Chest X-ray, AP view. Patient: 3 years old, sex F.
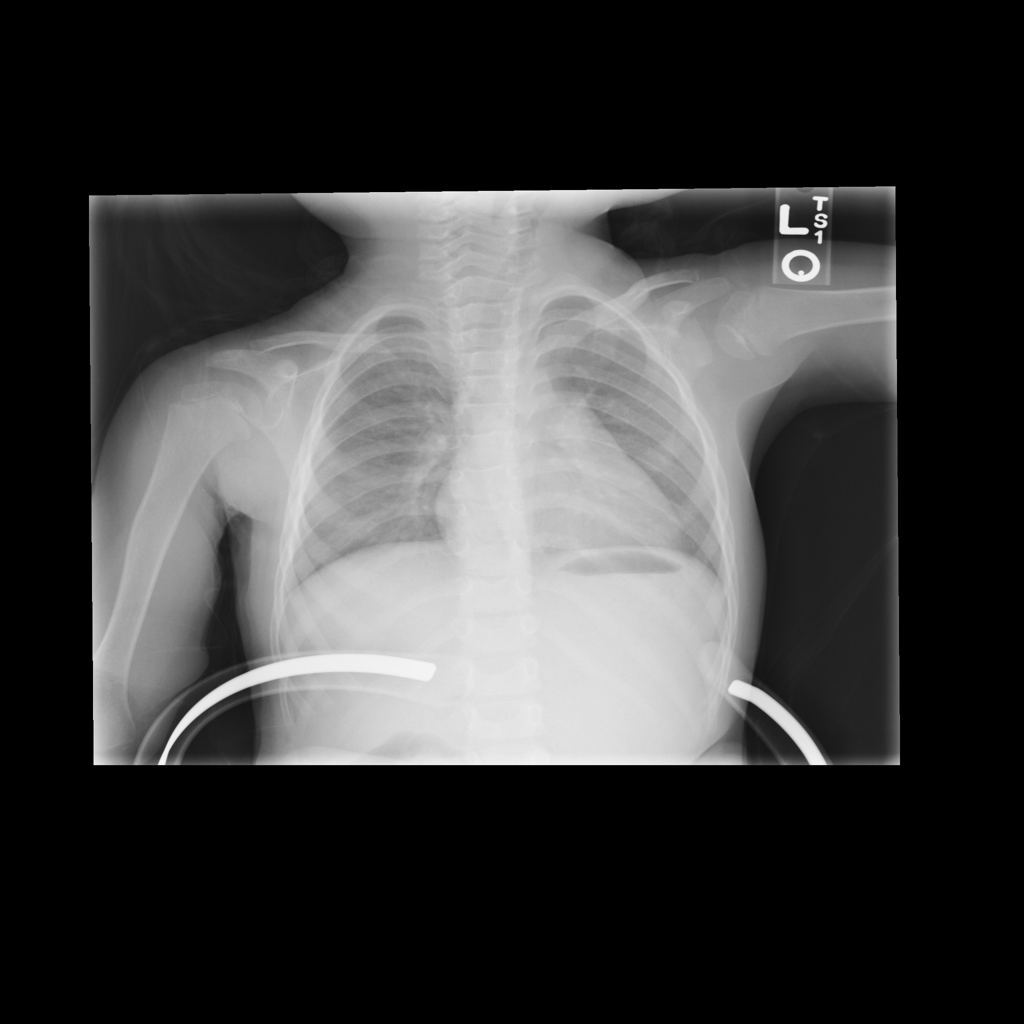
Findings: No Finding